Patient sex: F
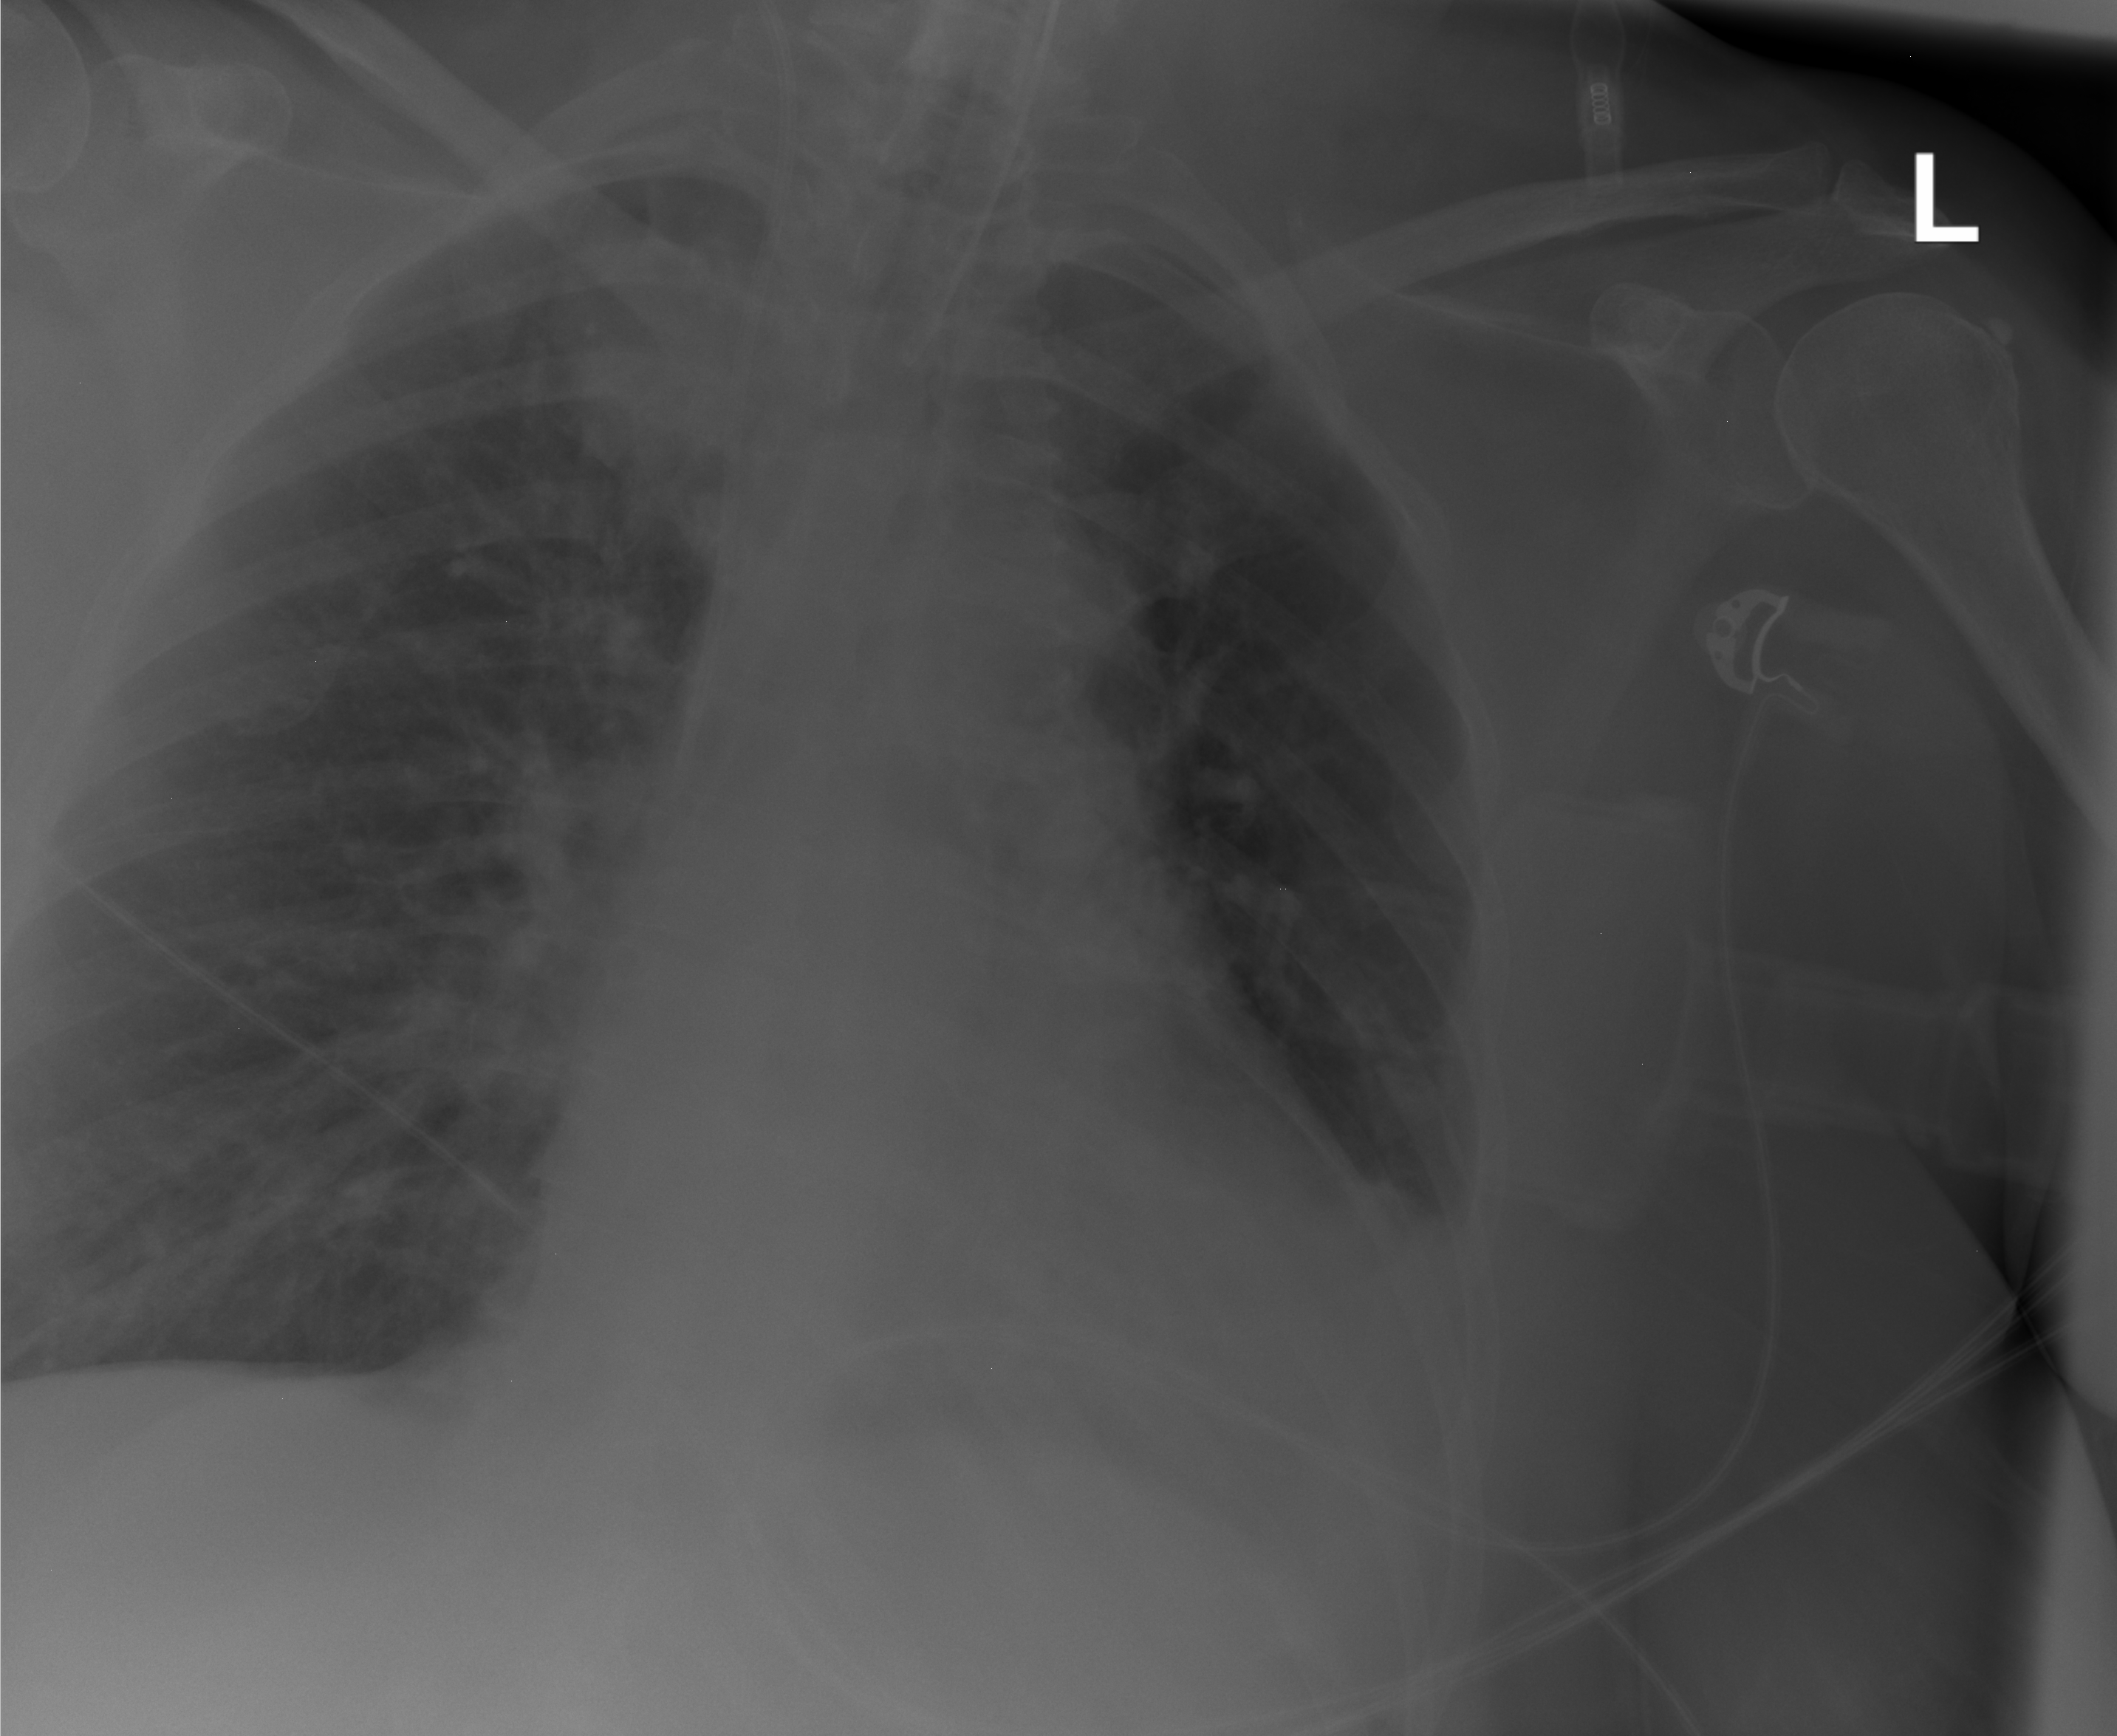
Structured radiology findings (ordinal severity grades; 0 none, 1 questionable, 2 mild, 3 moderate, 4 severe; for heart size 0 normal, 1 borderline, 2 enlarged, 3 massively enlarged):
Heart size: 1
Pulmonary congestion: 1
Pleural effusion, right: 0
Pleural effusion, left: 2
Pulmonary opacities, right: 0
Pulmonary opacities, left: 0
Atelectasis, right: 0
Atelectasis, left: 2